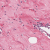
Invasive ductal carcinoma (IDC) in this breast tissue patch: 0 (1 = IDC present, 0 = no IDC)